Aerial crown-view tile of a tropical tree (Barro Colorado Island, Panama), acquired 20250715:
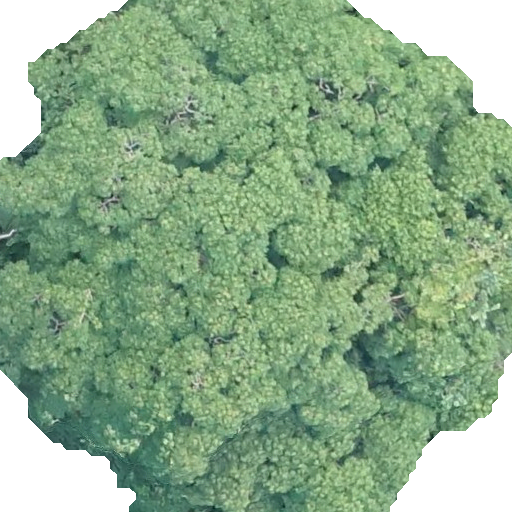
Species: Hura crepitans
GBIF accepted scientific name: Hura crepitans
Crown area: 388.292 m²